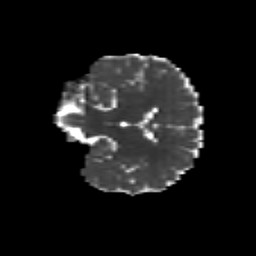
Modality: MD
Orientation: coronal
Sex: female
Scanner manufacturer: siemens
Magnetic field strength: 3 T
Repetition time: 5 s
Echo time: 0.071 s